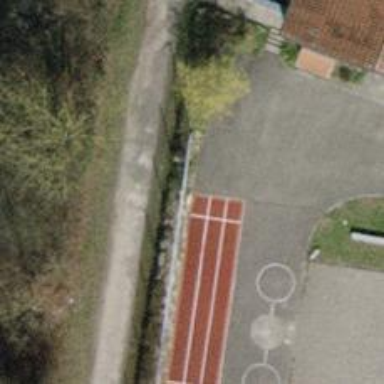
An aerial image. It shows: Track in leisure land.